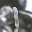
Label: 1